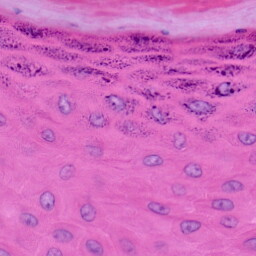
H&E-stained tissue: Skin